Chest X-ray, AP view. Patient: 55 years old, sex M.
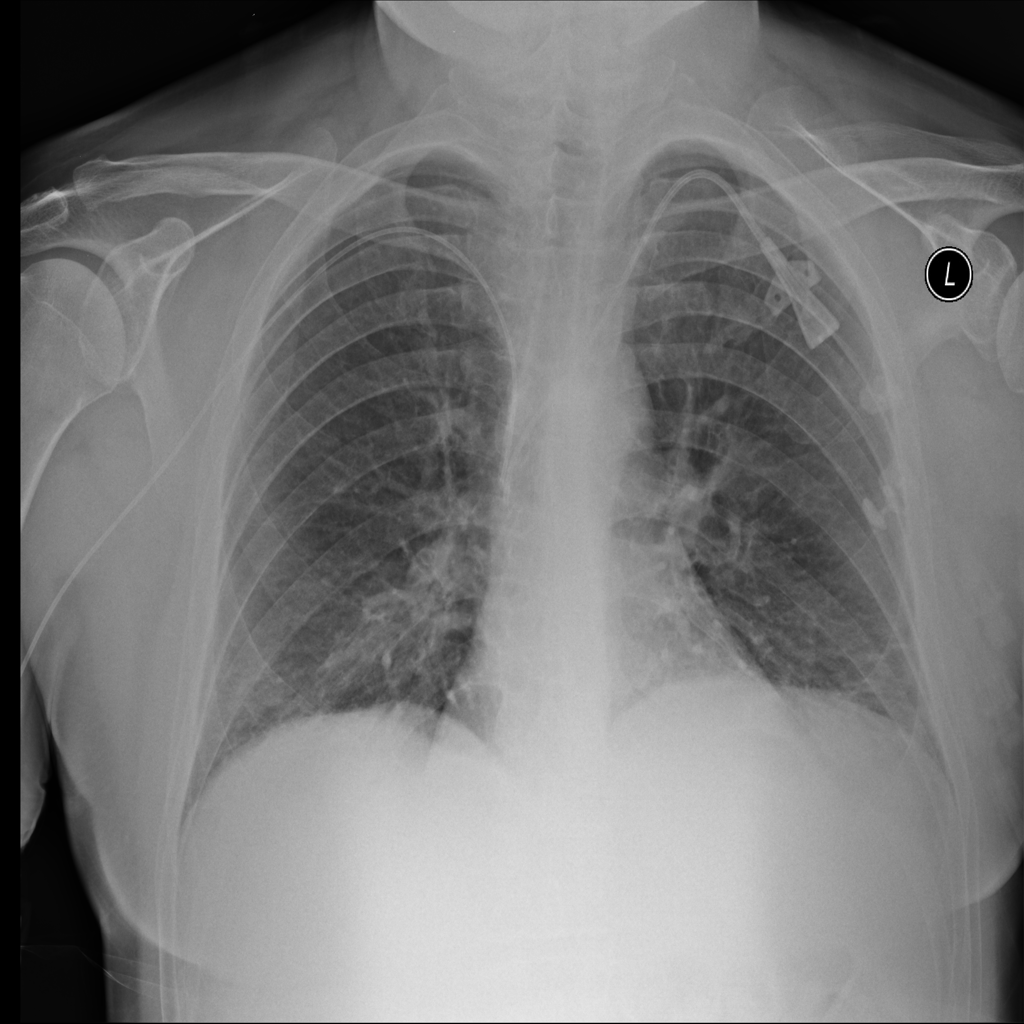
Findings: Infiltration